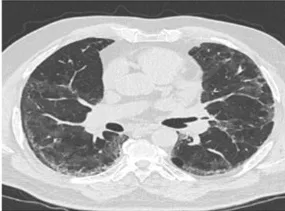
Post-corticotherapy chest CT scan (third chest CT scan). The chest CT scan performed after 3 months of corticotherapy of post-COVID-19 symptoms reveals the regression of ground-glass lesions and bronchiectasis, and the persistence of paracicatricial emphysema (A-C). (B-D) Show the disappearance of the cavity image of the right middle lobe, the regression of retraction signs, and the persistence of few reticulation lesions.
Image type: radiology (ct)